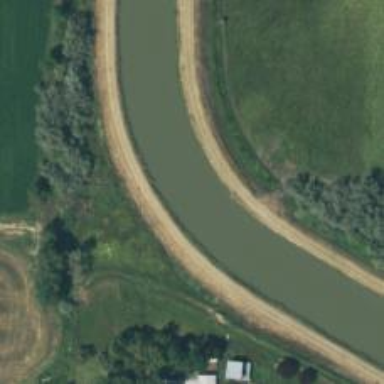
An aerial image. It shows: Canal.